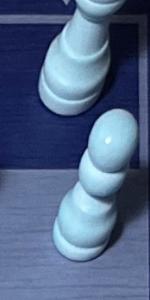
Label: Pawn_White